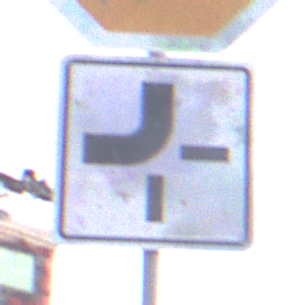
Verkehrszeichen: VerlaufVorfahrtsstrasse2
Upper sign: Stop
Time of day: SunriseSunset
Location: Outdoor (Suburban)
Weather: PartlyCloudy
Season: NotSpecified
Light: Natural